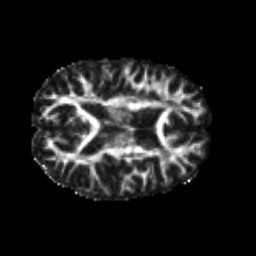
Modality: FA
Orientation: axial
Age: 23
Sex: female
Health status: healthy
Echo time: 0.074 s